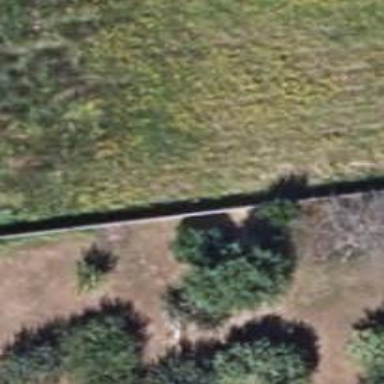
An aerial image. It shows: Fence.